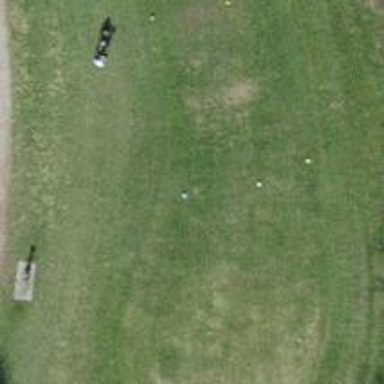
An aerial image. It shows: Grassy area designated as golf tee.